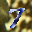
Label: 7